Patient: sex M, age 34
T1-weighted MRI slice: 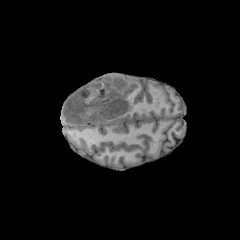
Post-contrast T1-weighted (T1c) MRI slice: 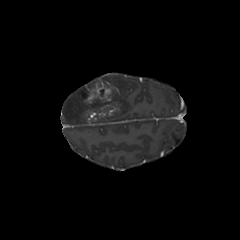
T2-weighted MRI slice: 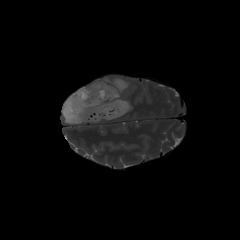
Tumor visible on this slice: yes
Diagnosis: Astrocytoma, IDH-mutant
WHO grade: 4